Aerial crown-view tile of a tropical tree (Barro Colorado Island, Panama), acquired 20241014:
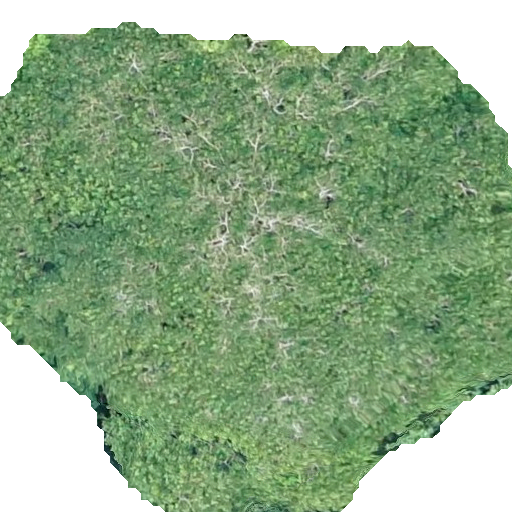
Species: Hura crepitans
GBIF accepted scientific name: Hura crepitans
Crown area: 340.157 m²